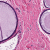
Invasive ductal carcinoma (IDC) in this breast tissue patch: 0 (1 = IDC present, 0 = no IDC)